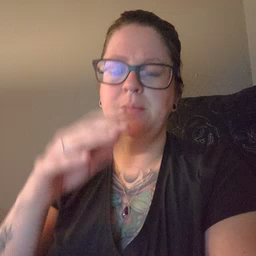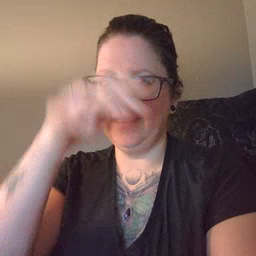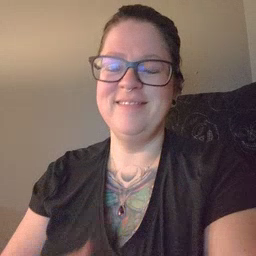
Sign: man